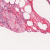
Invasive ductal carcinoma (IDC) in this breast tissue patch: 0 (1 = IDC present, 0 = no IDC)